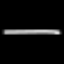
Label: line